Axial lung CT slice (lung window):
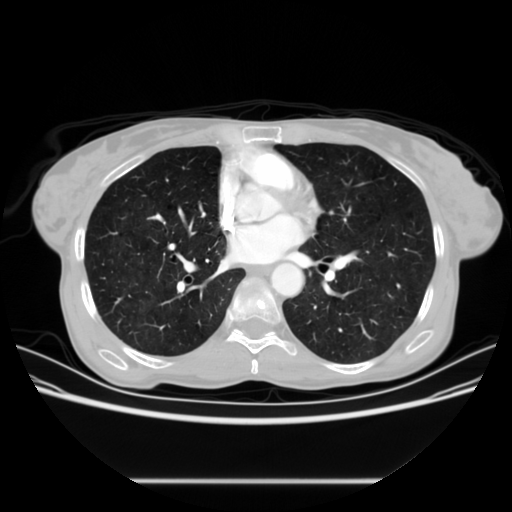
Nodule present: no